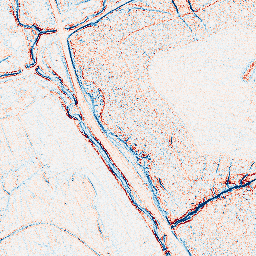
Category: edge_preserving
Decomposition family: anisotropic_diffusion
Decomposition parameters: iterations: 5
kappa: 100
gamma: 0.05
Upsampling method: quartic
Upsampling parameters: scale: 4
Upsampling scale: 4